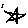
Label: star